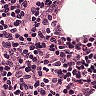
Metastatic tissue present: no